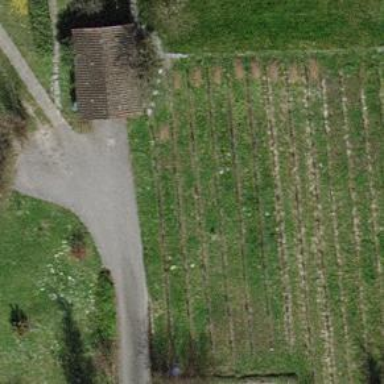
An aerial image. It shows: Beautiful vineyard in the countryside.